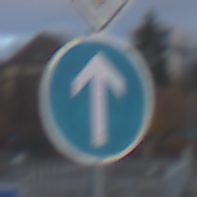
Verkehrszeichen: VorgeschriebeneFahrtrichtungGeradeaus
Zusatzzeichen oben: Vorfahrtsstrasse
Umgebung: Outdoor, Suburban
Tageszeit: SunriseSunset
Wetter: PartlyCloudy
Licht: Natural
Jahreszeit: NotSpecified
Kontrast: LowContrast